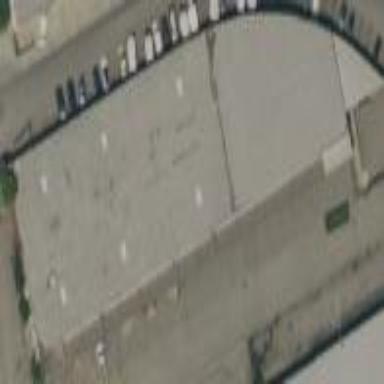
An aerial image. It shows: Industrial building.